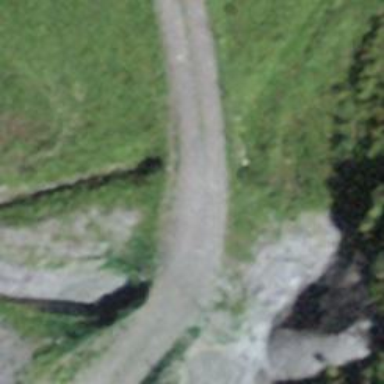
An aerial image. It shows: Culvert tunnel.